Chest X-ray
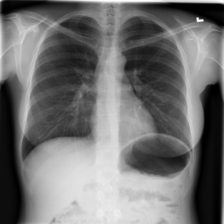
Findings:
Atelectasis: negative
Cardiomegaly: negative
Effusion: negative
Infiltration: negative
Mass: negative
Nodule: negative
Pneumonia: negative
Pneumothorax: negative
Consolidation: negative
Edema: negative
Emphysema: negative
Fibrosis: negative
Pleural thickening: negative
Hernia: negative